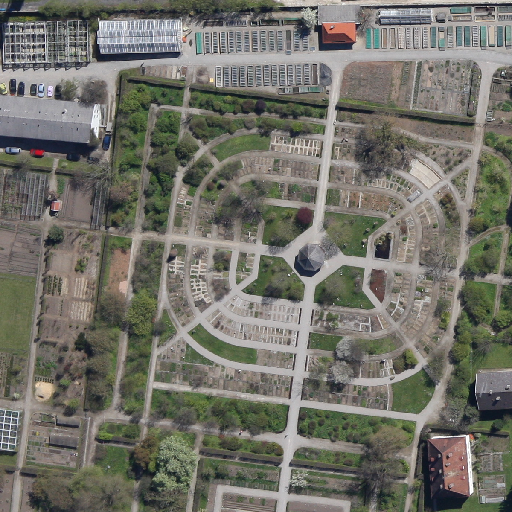
Referring expression: light-duty vehicle in the parking area